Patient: sex F, age 77
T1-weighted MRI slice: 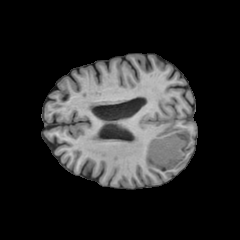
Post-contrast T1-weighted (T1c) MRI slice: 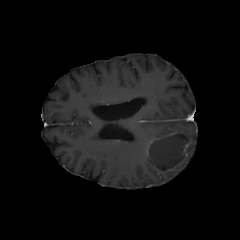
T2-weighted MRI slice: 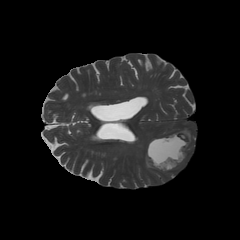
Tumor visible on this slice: yes
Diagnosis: Glioblastoma, IDH-wildtype
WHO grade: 4